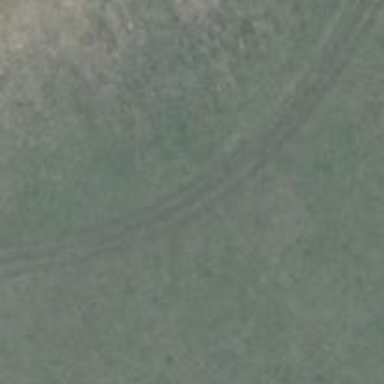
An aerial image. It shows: Grassy track with grade 5 track type.